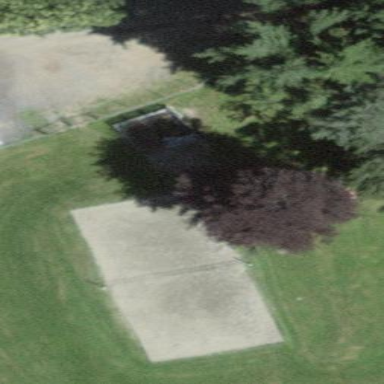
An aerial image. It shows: Sandy pitch designated for beach volleyball.